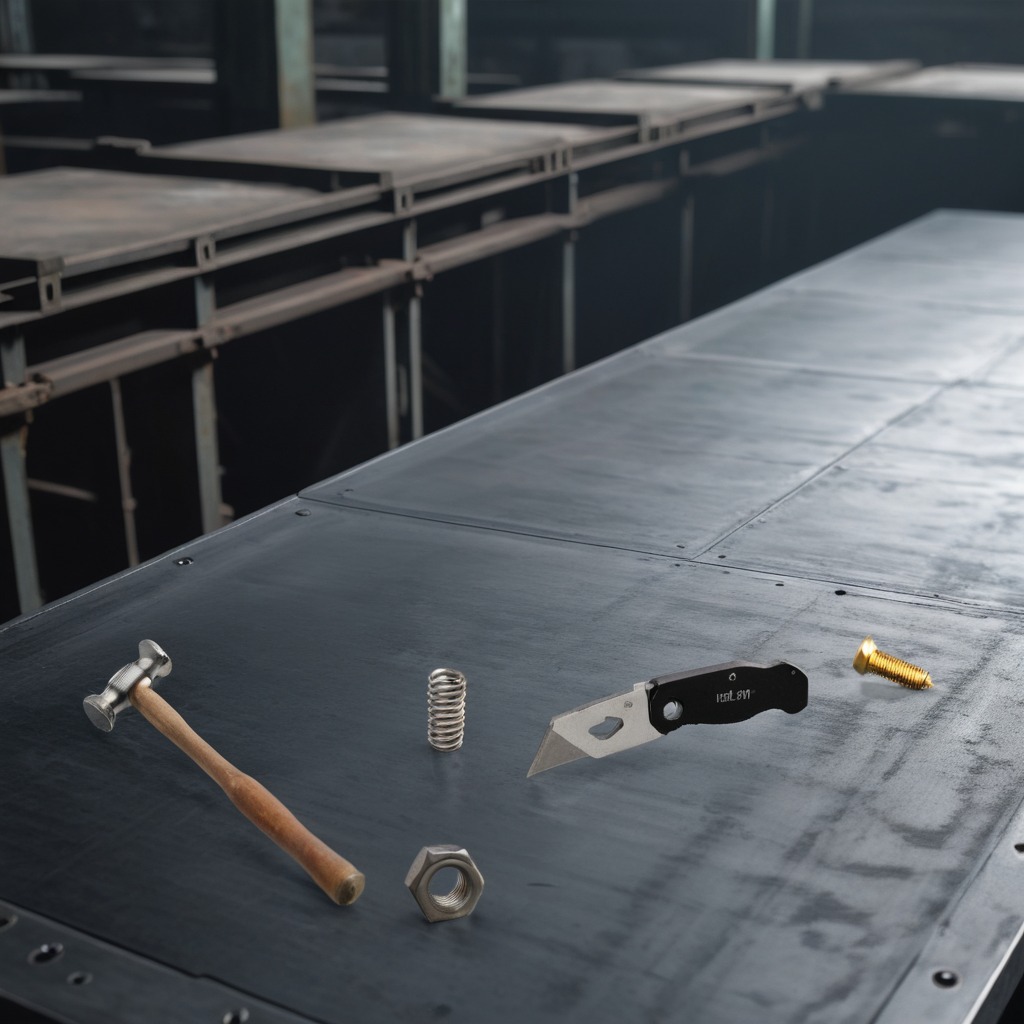
A utility knife, a metal machine screw, a hammer, a coiled metal spring, and a metal nut are lying on the cold steel table in a mining workshop.